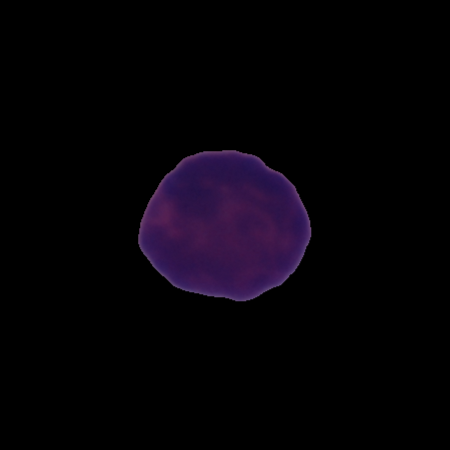
Label: healthy